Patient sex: F
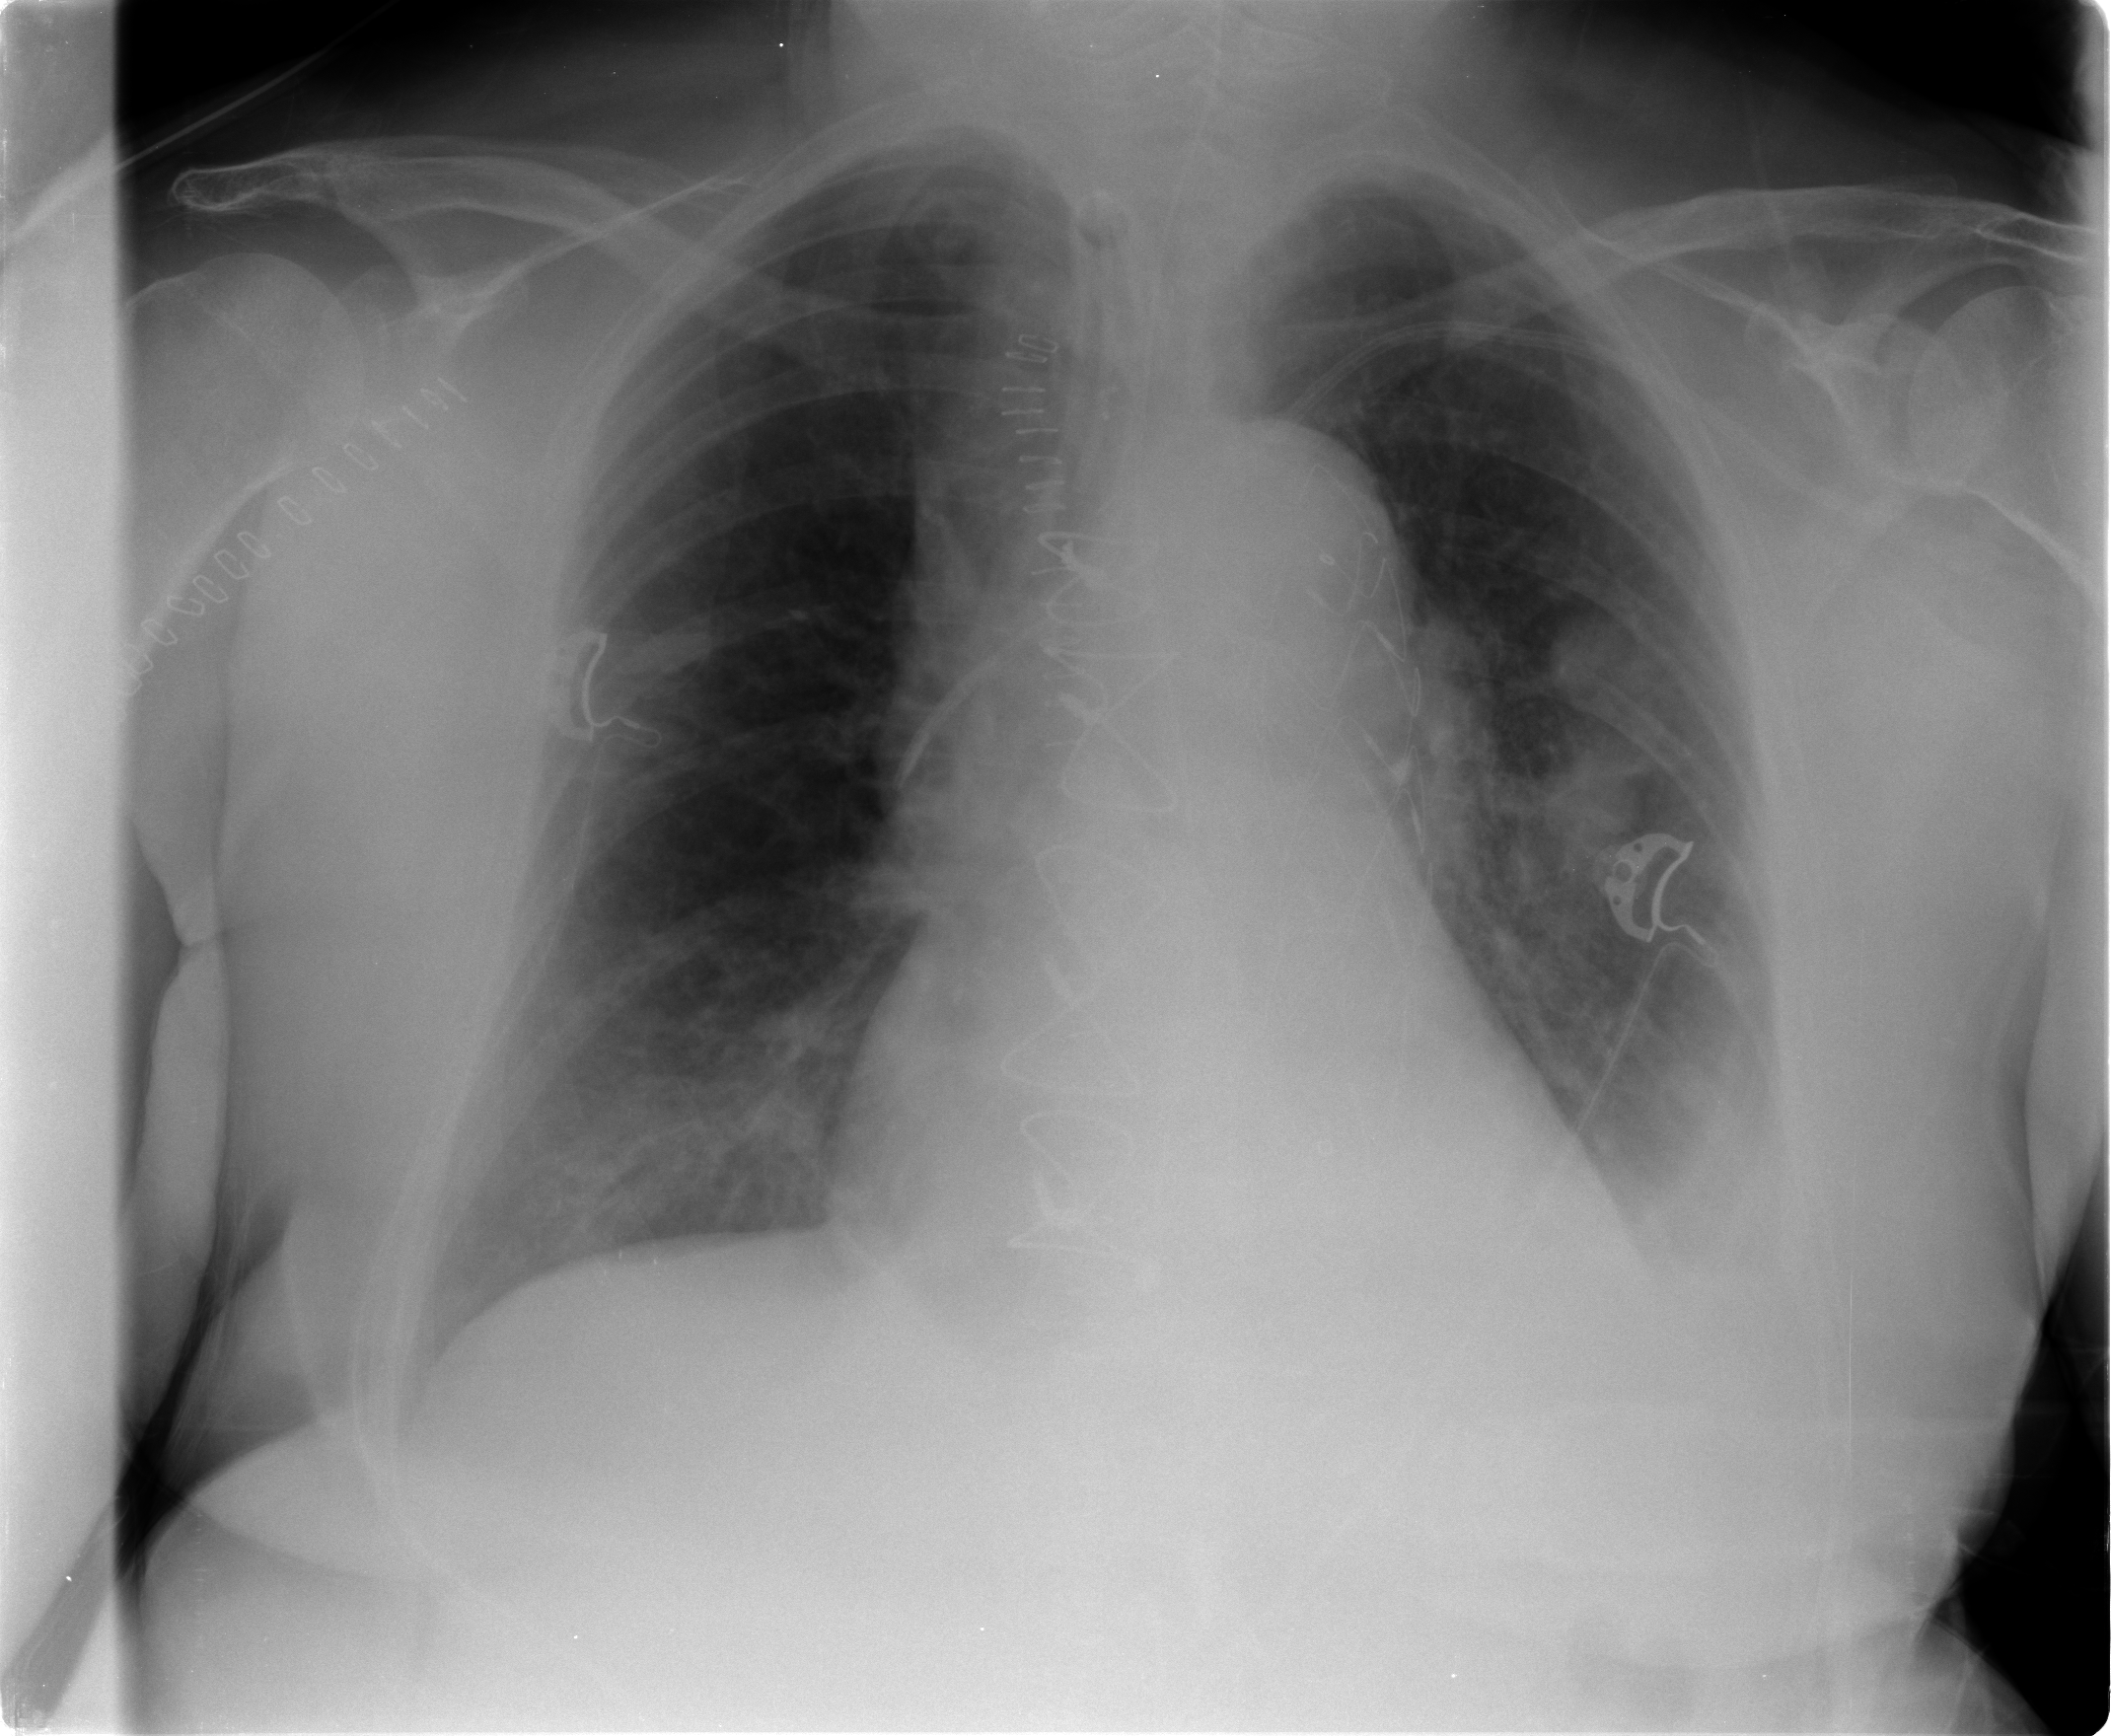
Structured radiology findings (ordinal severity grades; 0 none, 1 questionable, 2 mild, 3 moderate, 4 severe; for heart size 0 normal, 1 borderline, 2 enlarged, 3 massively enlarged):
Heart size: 2
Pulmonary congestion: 2
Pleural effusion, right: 0
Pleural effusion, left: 2
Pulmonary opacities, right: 0
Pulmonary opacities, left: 1
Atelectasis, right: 2
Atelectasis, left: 2